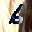
Label: 6